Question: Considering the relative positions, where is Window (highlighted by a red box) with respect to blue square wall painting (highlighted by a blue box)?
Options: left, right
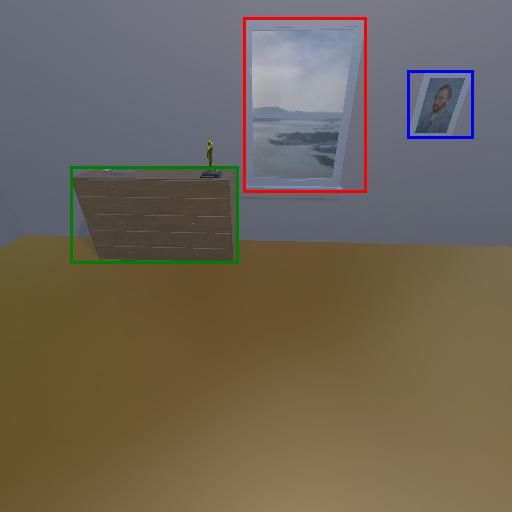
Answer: left